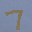
Label: 7